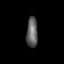
Tissue: prostate
Cell type: T cells
Senescence score: 0.7243
Nuclear area (px): 332
Mean DAPI intensity: 97.678